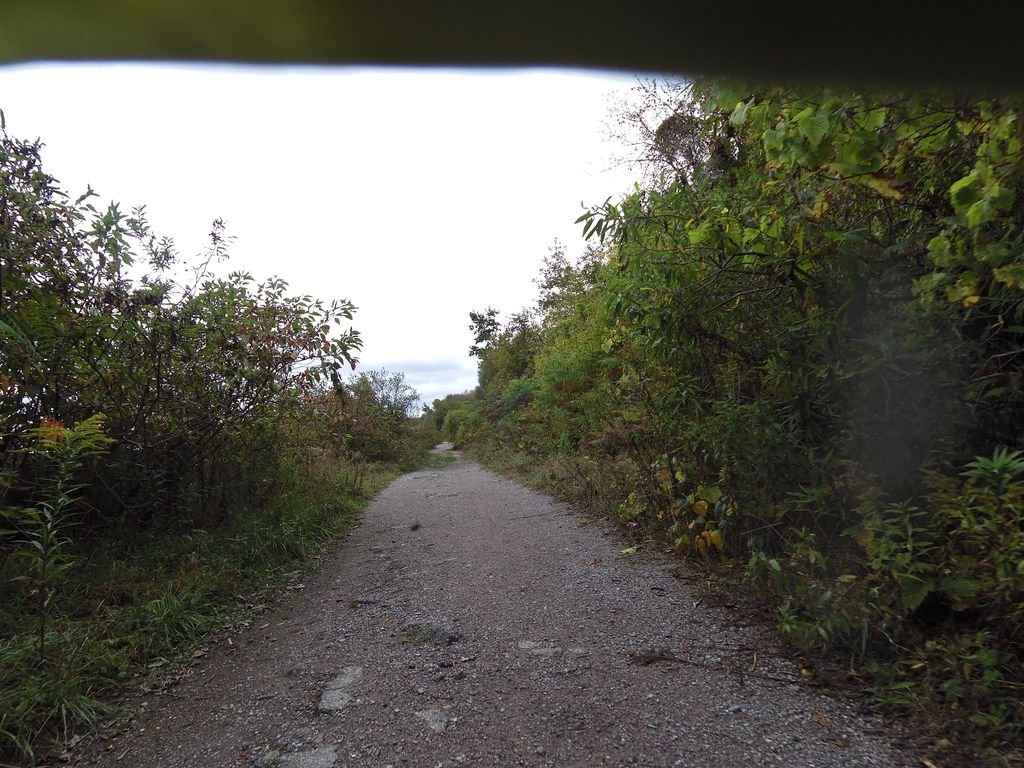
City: toronto